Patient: sex F, age 28
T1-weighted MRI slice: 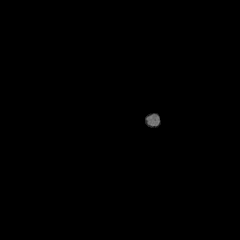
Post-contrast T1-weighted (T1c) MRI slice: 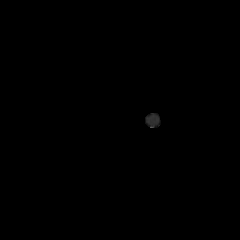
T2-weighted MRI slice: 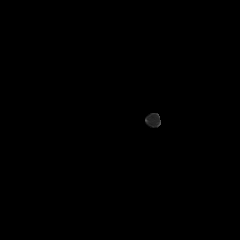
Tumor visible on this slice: no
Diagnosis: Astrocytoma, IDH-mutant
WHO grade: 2